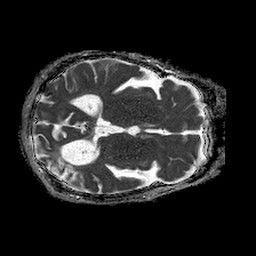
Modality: ADC
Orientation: axial
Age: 64
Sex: male
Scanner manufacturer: philips
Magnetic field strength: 1.5 T
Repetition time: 4.6 s
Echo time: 0.08631 s